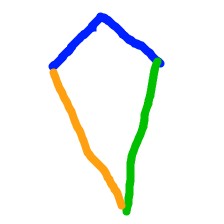
Shape: kite